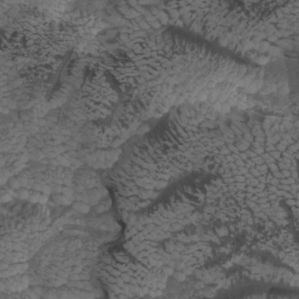
Label: non_frost